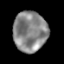
Tissue: lung
Cell type: Epithelial cells
Senescence score: 0.2409
Nuclear area (px): 1339
Mean DAPI intensity: 133.958